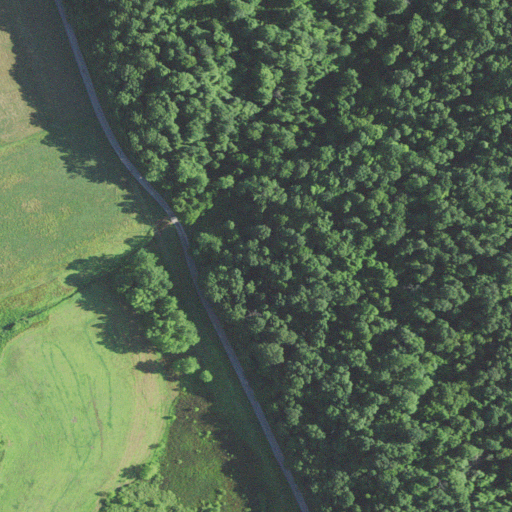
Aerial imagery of valley in West Virginia named Stillwell Hollow containing deciduous forest, cultivated crops, pasture, open development, herbaceous wetlands, and low intensity development